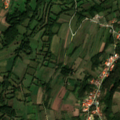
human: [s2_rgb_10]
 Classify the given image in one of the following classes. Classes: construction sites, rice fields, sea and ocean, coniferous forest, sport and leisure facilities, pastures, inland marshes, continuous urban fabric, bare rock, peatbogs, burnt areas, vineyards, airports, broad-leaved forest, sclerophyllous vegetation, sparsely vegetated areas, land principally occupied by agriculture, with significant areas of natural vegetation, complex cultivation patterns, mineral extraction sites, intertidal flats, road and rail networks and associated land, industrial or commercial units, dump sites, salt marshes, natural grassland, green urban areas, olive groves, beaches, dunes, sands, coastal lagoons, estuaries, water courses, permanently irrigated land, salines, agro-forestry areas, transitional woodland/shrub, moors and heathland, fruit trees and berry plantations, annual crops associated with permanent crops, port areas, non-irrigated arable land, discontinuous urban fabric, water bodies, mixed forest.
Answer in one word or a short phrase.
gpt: discontinuous urban fabric, complex cultivation patterns, land principally occupied by agriculture, with significant areas of natural vegetation, broad-leaved forest